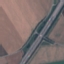
Label: Highway